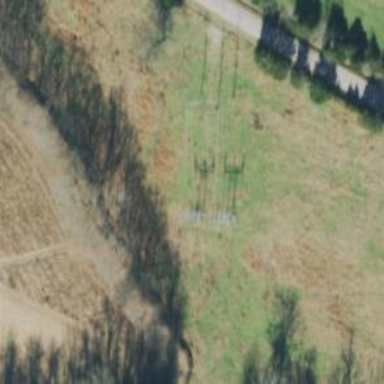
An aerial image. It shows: Power tower with switch.